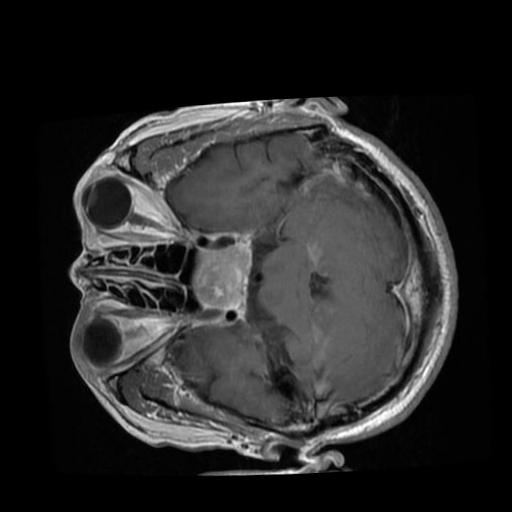
Label: brain_tumor